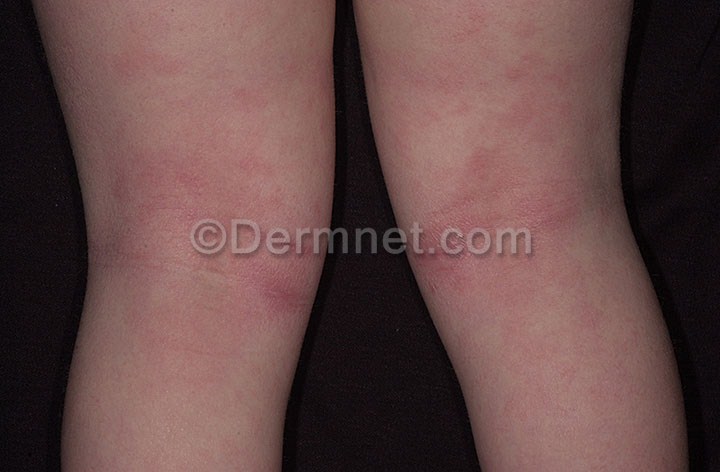
Disease: Atopic Dermatitis Photos